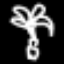
Label: palm tree